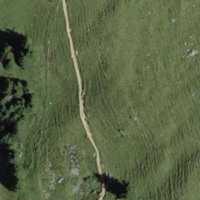
EUNIS habitat code: 23
Species observed at this site:
Rhododendron ferrugineum
Campanula barbata
Calluna vulgaris
Vaccinium vitis-idaea
Callophrys rubi